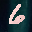
Label: 6